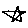
Label: star